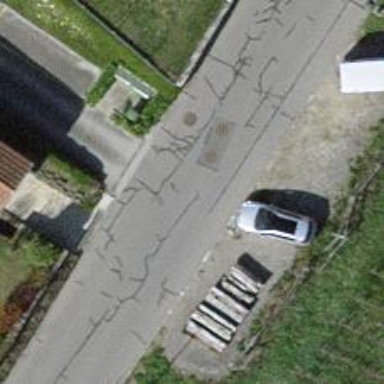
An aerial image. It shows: Alley classified as service road.